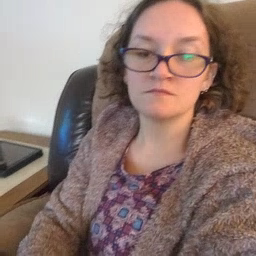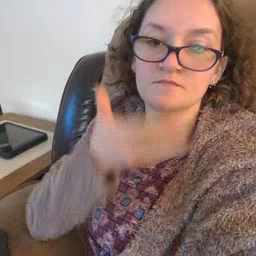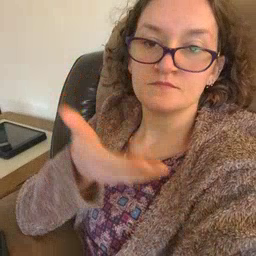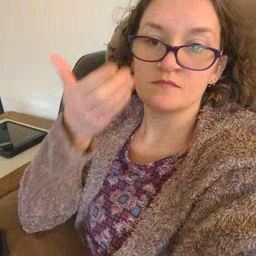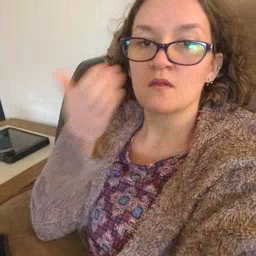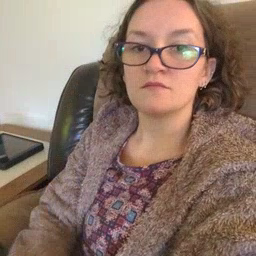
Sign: cereal